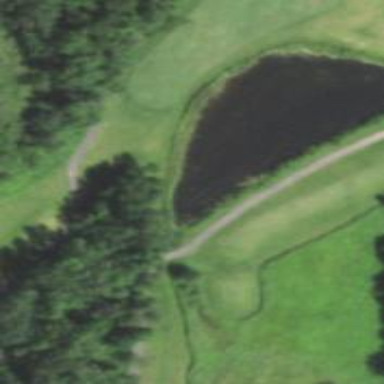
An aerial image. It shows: Water hazard on golf course. The hazard is natural water feature.